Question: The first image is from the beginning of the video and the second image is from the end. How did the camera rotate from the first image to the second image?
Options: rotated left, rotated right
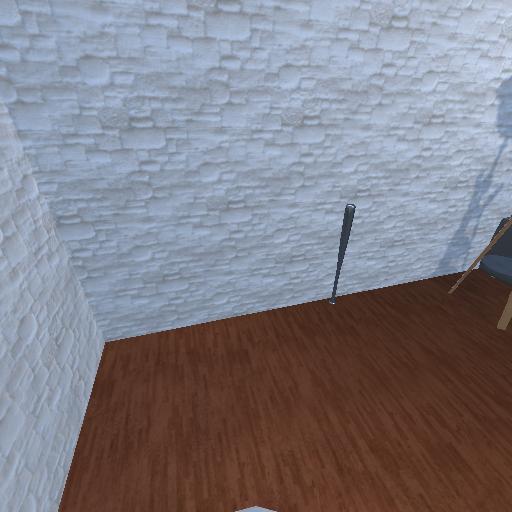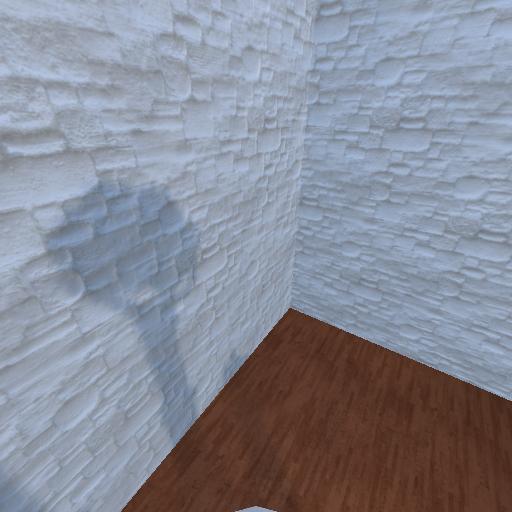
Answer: rotated left